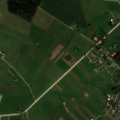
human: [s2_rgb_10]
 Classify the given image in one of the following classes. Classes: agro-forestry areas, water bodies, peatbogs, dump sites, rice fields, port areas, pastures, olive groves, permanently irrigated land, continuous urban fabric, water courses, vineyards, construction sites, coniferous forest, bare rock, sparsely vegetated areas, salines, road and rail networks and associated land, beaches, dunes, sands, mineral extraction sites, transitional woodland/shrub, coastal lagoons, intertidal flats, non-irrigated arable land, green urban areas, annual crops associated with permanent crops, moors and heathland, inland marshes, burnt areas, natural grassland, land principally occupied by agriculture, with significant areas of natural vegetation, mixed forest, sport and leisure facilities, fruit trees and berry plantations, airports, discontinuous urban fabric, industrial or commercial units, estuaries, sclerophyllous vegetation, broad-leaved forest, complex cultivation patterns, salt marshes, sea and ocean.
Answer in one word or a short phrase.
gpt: discontinuous urban fabric, non-irrigated arable land, pastures, complex cultivation patterns, coniferous forest